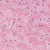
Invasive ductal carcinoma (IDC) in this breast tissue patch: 0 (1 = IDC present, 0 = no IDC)